Interaction volume radius: 10 \u00c5
Interaction volume height: 15 \u00c5
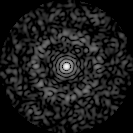
Disorder parameter: 0.8231